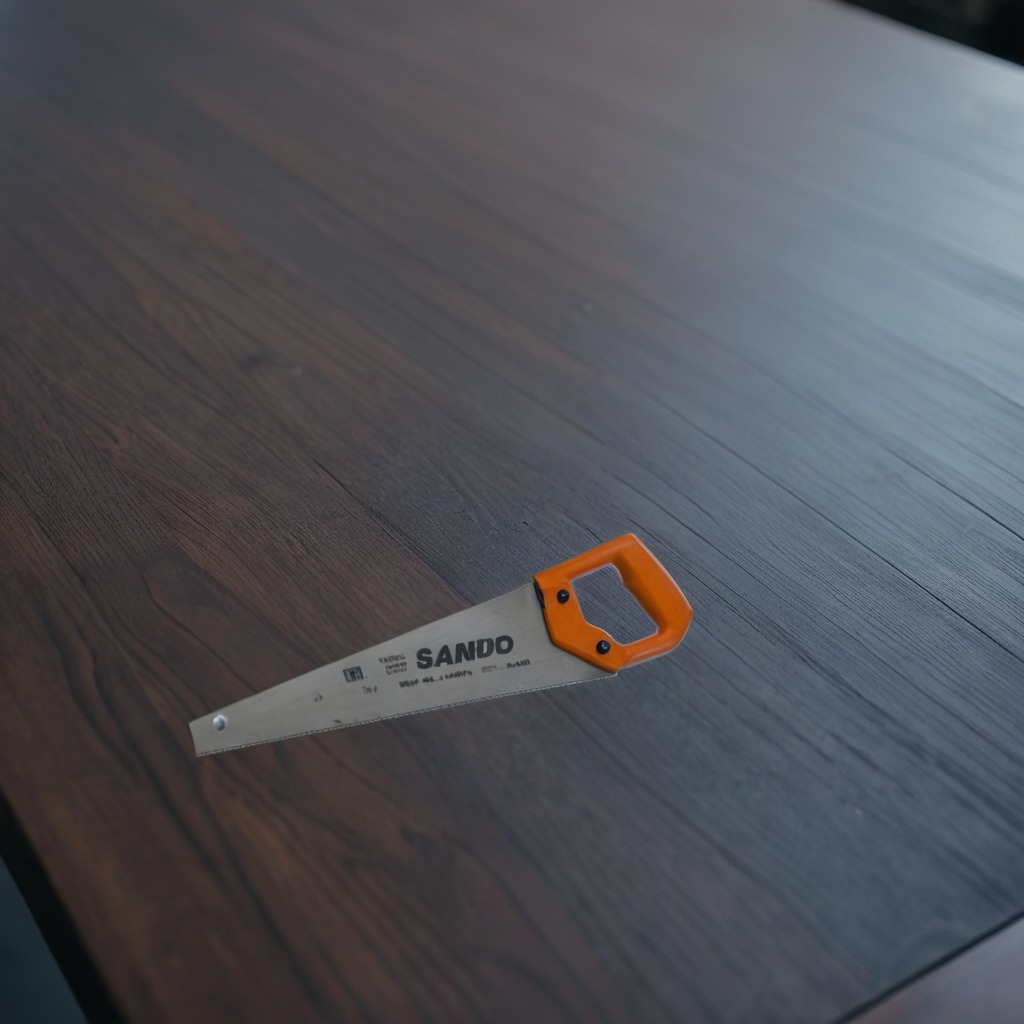
A handheld metal saw is lying on the table with faint burn marks in a small garage at twilight.